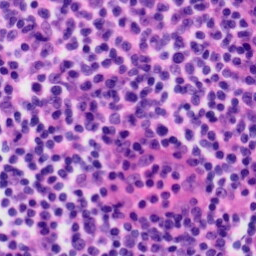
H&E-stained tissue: Tonsil